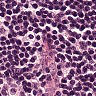
Metastatic tissue present: no